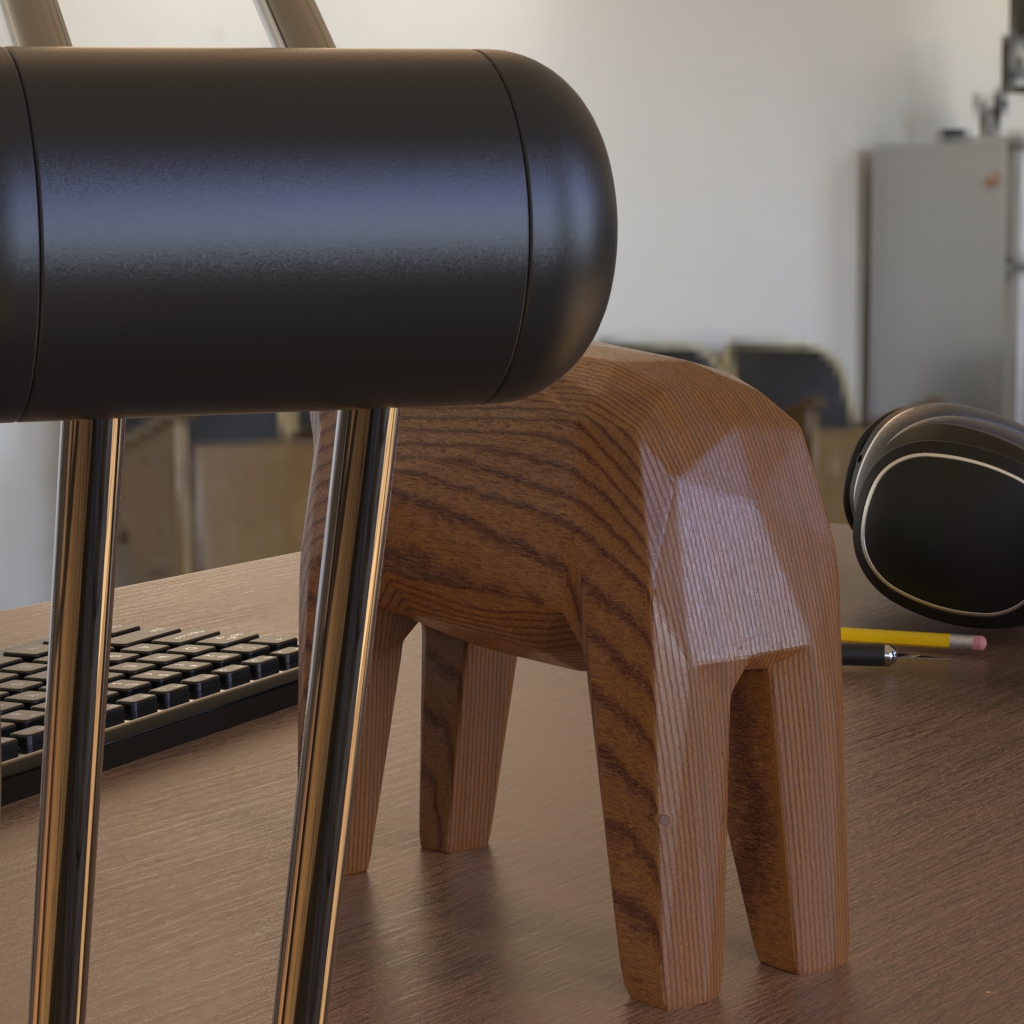
A high quality rendering of a dalahest_oak dalecarlian horse figurine made of varnished dark oak standing on a wooden table in an an apartment with natural bright daylight from windows,long-shot from the rear left side with a deep depth field of view, 100 mm, f -, bokeh